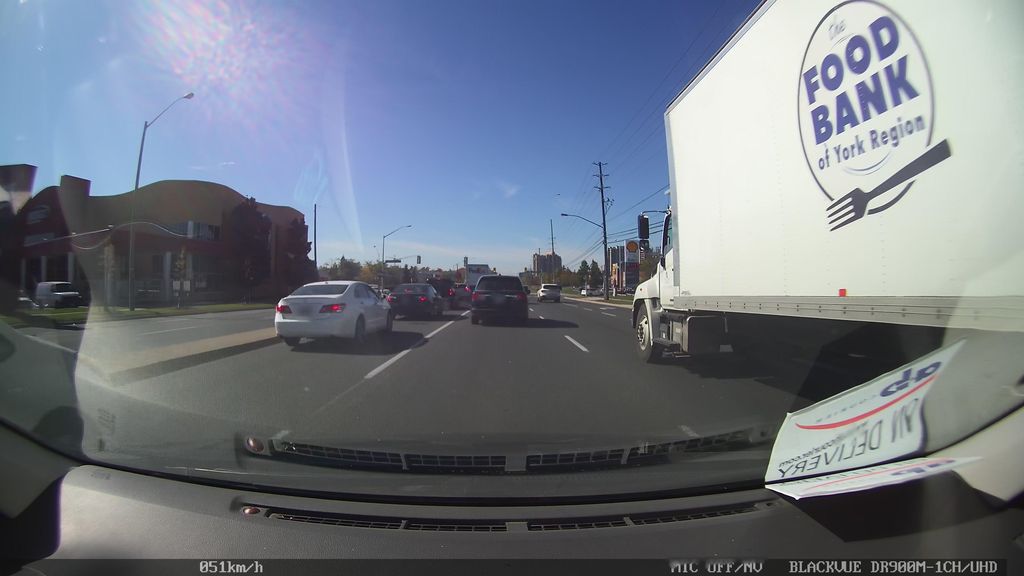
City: toronto